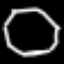
Label: octagon